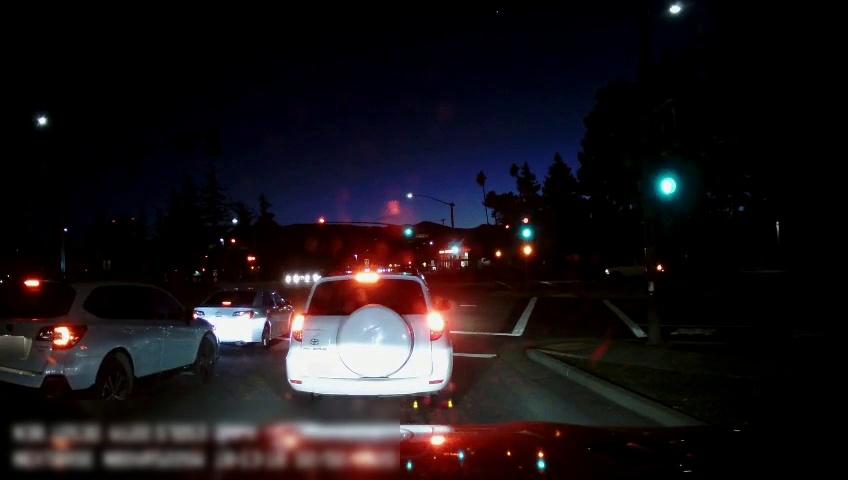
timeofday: Night
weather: Other
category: Drivable Space
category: Vehicles | SUV
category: Vehicles | SUV
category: Vehicles | Car
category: Vehicles | SUV
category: Vehicles | SUV
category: Vehicles | SUV
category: Lanes | Current Lane
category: Lanes | Alternate Lane
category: Lanes | Alternate Lane
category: Traffic | Lights
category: Traffic | Lights
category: Traffic | Lights
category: Traffic | Lights
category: Traffic | Lights
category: Traffic | Lights
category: Traffic | Lights
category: Traffic | Lights
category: Traffic | Lights
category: Traffic | Lights
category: Traffic | Lights